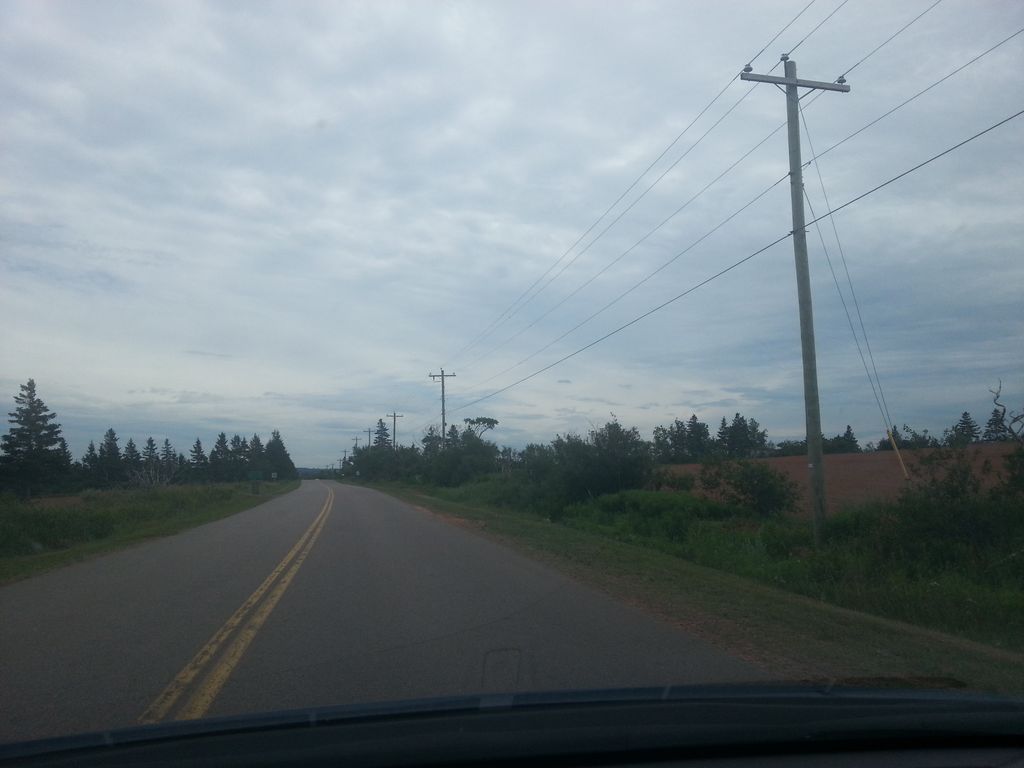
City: charlottetown